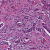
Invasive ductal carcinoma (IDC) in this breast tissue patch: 1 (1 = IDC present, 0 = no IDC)